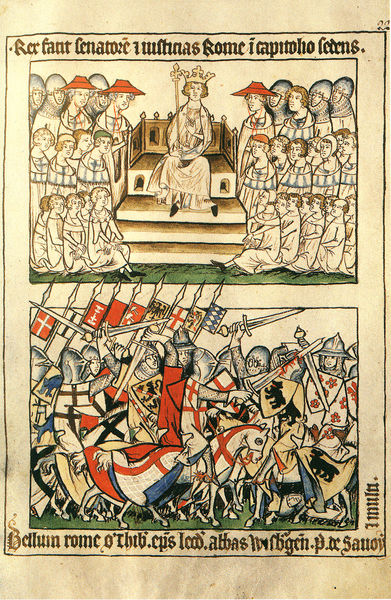
Titel: Trierer Bildhandschrift/Bilderchronik von Kaiser Heinrich VII. und Kurfürst Balduin von Luxemburg 1308-1313/ Kaiser Heinrichs Romfahrt
Schlagwörter: blau, kampf, weiß, grün, menschen, bunt, hut, hüte, männer, schwarz, zeichnung, rot, tuch, gesichter, gesicht, krone, pferd, pferde, reiter, schrift, fahnen, fahne, flagge, banner, krieg, schlacht, treppe, gefolge, kaiser, könig, soldaten, thron, stufen, buch, seite, illustration, schwert, schwerter, text, waffen, trohn, ritter, heer, kämpfen, otto, helme, mittelalter, krieger, lanzen, speer, speere, flaggen, rösser, schlachtross, zepter, schilde, schwenken, buchmalerei, illustrationen